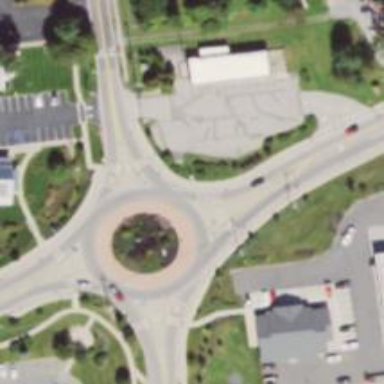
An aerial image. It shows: Tertiary road made of asphalt leading to roundabout junction.